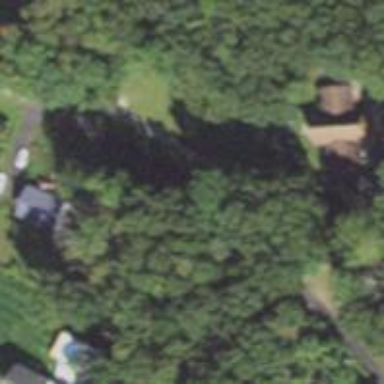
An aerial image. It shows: Residential driveway used as service road.